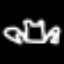
Label: frog